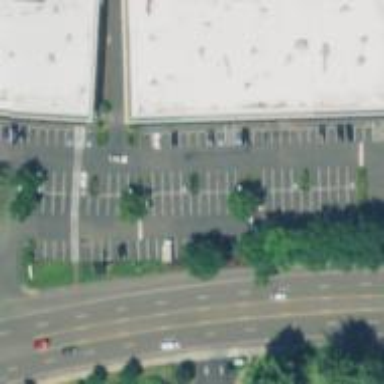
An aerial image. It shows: Parking space is available.